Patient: sex M, age 45
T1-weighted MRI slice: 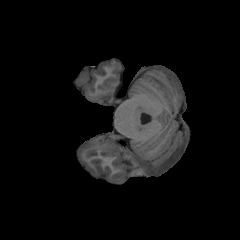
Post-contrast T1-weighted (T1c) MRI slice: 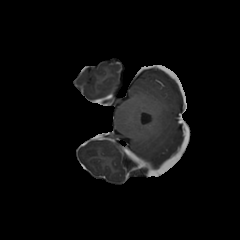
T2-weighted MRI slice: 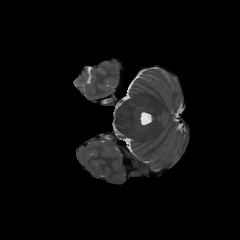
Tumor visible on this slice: no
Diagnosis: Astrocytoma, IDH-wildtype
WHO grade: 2